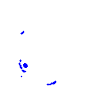
Particle: pion